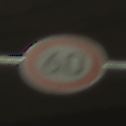
Verkehrszeichen: Geschwindigkeit60
Umgebung: Indoor, Special
Tageszeit: NotSpecified
Wetter: NotSpecified
Licht: Artificial
Jahreszeit: NotSpecified
Kontrast: HighContrast